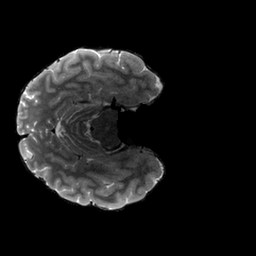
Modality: T2w
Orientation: axial
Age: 23
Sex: male
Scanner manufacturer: siemens
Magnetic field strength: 3 T
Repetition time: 3.2 s
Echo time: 0.564 s